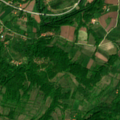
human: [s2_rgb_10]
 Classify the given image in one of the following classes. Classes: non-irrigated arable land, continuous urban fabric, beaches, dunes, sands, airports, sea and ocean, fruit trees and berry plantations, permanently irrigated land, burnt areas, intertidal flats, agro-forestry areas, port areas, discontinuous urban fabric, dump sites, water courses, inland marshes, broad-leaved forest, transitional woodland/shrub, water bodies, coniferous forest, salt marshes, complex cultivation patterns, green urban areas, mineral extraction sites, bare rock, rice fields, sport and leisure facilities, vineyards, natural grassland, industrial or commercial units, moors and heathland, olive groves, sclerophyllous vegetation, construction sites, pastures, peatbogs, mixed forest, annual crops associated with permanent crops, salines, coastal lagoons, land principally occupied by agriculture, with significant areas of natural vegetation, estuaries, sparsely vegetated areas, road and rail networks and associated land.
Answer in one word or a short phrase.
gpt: complex cultivation patterns, land principally occupied by agriculture, with significant areas of natural vegetation, broad-leaved forest